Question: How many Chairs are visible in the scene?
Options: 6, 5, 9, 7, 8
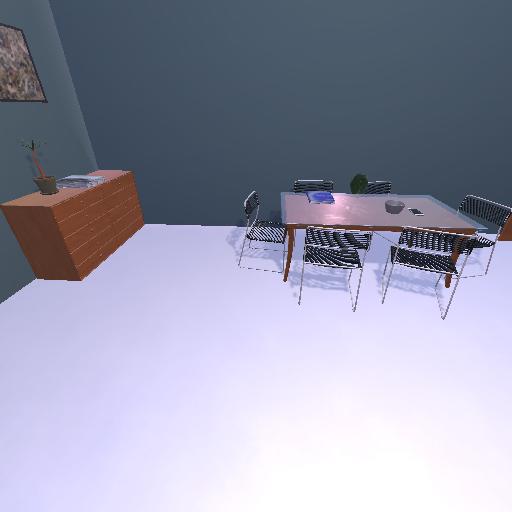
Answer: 6